Question: I'm trying to learn d3.js focus + context via brushing using Twitter Data Analysis. I'm trying to generate the time series plot from the data given, but it's not coming up as it should. I have created fiddle. Could someone please take a look at it, and give me a suggestion on how I can fix this?
'''
var margin = {top: 10, right: 10, bottom: 100, left: 40},
margin2 = { top: 430, right: 10, bottom: 20, left: 40},
width = 960 - margin.left - margin.right,
height = 500 - margin.top - margin.bottom,
height2 = 500 - margin2.top - margin2.bottom;
var parseDate = d3.time.format("%Y-%m-%d %I:%M:%S").parse;
var x = d3.time.scale().range([0, width]),
x2 = d3.time.scale().range([0, width]),
y = d3.scale.linear().range([height, 0]),
y2 = d3.scale.linear().range([height2, 0]);
var xAxis = d3.svg.axis().scale(x).orient("bottom"),
xAxis2 = d3.svg.axis().scale(x2).orient("bottom"),
yAxis = d3.svg.axis().scale(y).orient("left");
var brush = d3.svg.brush()
.x(x2)
.on("brush", brushed);
var area = d3.svg.area()
.interpolate("monotone")
.x(function(d) { return x(d.date); })
.y0(height)
.y1(function(d) { return y(d.count); });
var area2 = d3.svg.area()
.interpolate("monotone")
.x(function(d) { return x2(d.date); })
.y0(height2)
.y1(function(d) { return y2(d.count); });
var svg = d3.select(".trend-graph").append("svg")
.attr("width", width + margin.left + margin.right)
.attr("height", height + margin.top + margin.bottom);
svg.append("defs").append("clipPath")
.attr("id","clip")
.append("rect")
.attr("width", width)
.attr("height", height);
var focus = svg.append("g")
.attr("class", "focus")
.attr("transform", "translate(" + margin.left + "," + margin.top + ")");
var context = svg.append("g")
.attr("class", "context")
.attr("transform", "translate(" + margin2.left + "," + margin2.top + ")");
d3.csv("/TwitterProject/slides/results.csv", type, function(error, data){
x.domain(d3.extent(data.map(function(d) { return d.date; })));
y.domain([0, d3.max(data.map(function(d) { return d.count; }))])
x2.domain(x.domain());
y2.domain(y.domain());
focus.append("path")
.datum(data)
.attr("class", "area")
.attr("d", area);
focus.append("g")
.attr("class", "x axis")
.attr("transform", "translate(0," + height + ")")
.call(xAxis);
focus.append("g")
.attr("class","y axis")
.call(yAxis);
context.append("path")
.datum(data)
.attr("class","area")
.attr("d", area2);
context.append("g")
.attr("class", "x axis")
.attr("transform", "translate(0," + height2 + ")")
.call(xAxis2);
context.append("g")
.attr("class", "x brush")
.call(brush)
.selectAll("rect")
.attr("y", -6)
.attr("height", height2 + 7);
});
function brushed(){
x.domain(brush.empty() ? x2.domain() : brush.extent());
focus.select(".area").attr("d", area);
focus.select(".x.axis").call(xAxis);
}
function type(d) {
d.date = parseDate(d.date);
d.count = +d.count;
return d;
}
'''
<URL>
Also, the y-axis is showing up wrong. I think the problem is somewhere counting the "counts" per minute, but I couldn't figure out how to fix this.
The plot is supposed to look like this.

EDIT:
Changes I made:
'''
var bins = {};
x.domain(d3.extent(data.map(function(d) { return d.date; })));
//y.domain([0, d3.max(data.map(function(d) { return d.count; }))]).
y.domain([0, bins]).range([height, 0]);
x2.domain(x.domain());
y2.domain(y.domain()).range([height2, 0]);
function type(d) {
d.date = parseDate(d.date);
d.count = +d.count;
var key = d.date.toDateString();
bins[key] = bins[key] || 0;
bins[key] += d.count;
console.log(bins);
return d;
}
'''
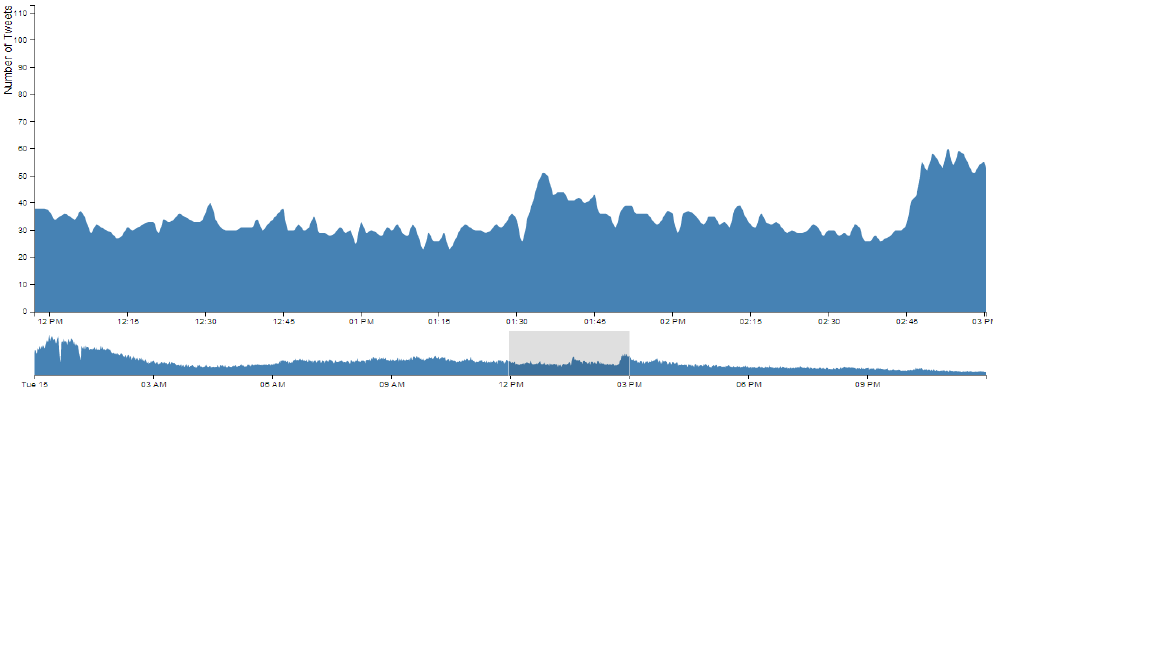
Answer: Your data has a resolution of one second, so you're going to get a very noisy graph (in fact exactly what you're getting). You probably want to do some binning, where you aggregate the data to make it less noisy.
In principle, the code looks like this (to aggregate by the minute):
'''
function type(d) {
d.date = parseDate(d.date);
d.count = +d.count;
d.date.setSeconds(0);
var key = df(d.date);
bins[key] = bins[key] || 0;
bins[key] += d.count;
return d;
}
'''
and then inside 'd3.csv':
'''
var binData = d3.entries(bins);
binData.forEach(function(d) { d.key = parseDate(d.key); });
binData.sort(function(a,b) { return b.key - a.key; });
'''
There's a bit of additional cruft because 'Date' objects don't play nice as associative array keys. Now you have elements with 'key' (date) and 'value' in 'binData', which you can use to create the graph.
Complete demo <URL>.